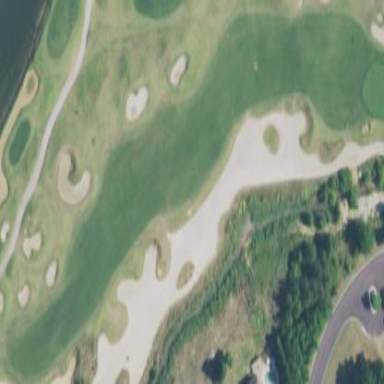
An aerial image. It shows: Scenic golf fairway.